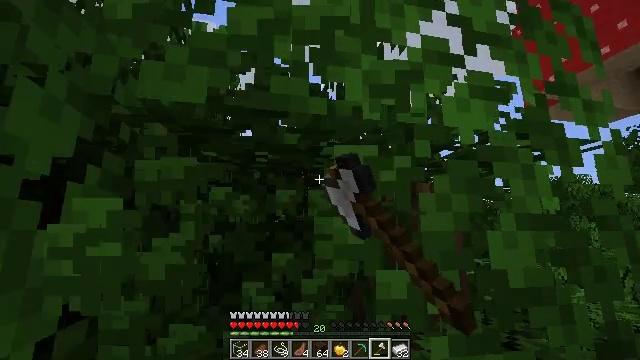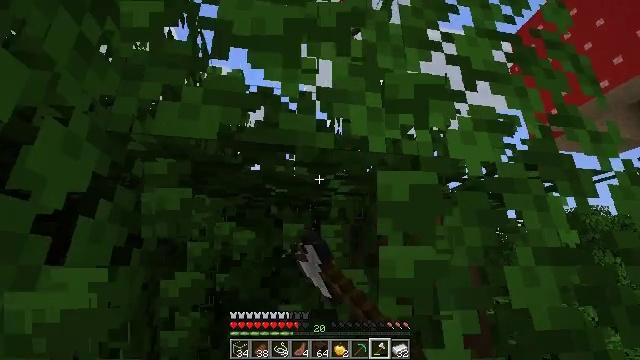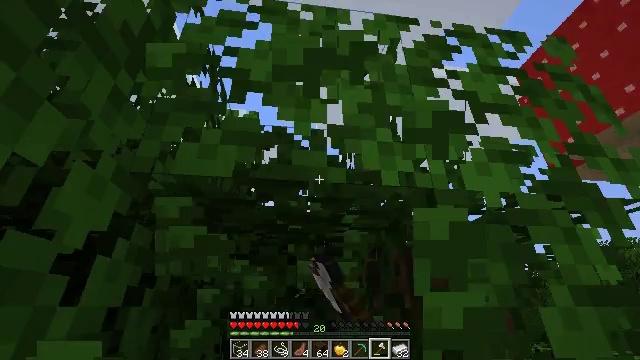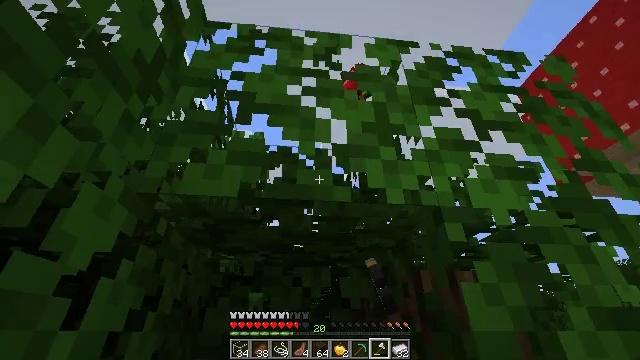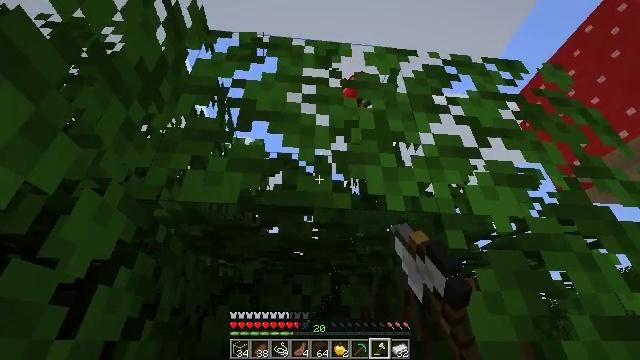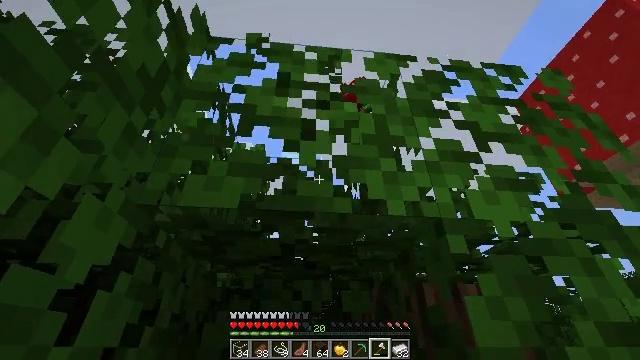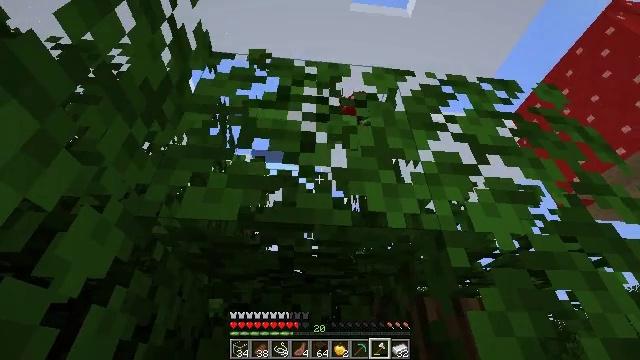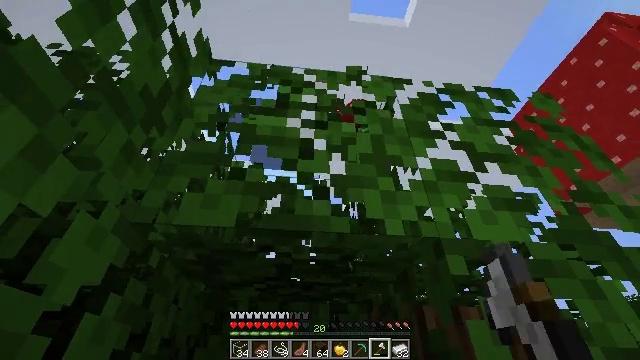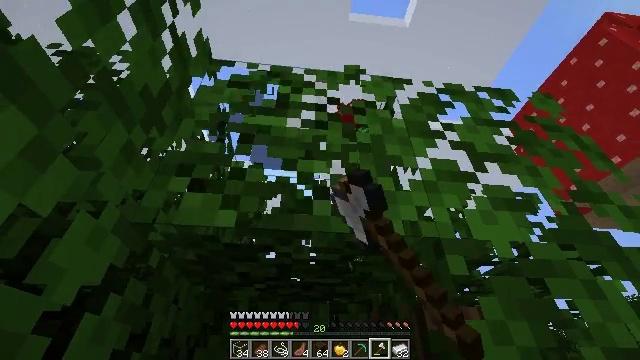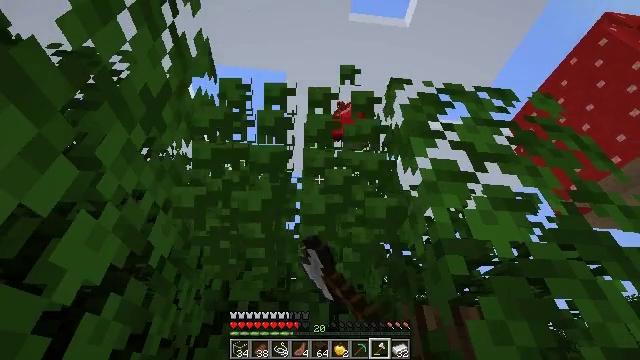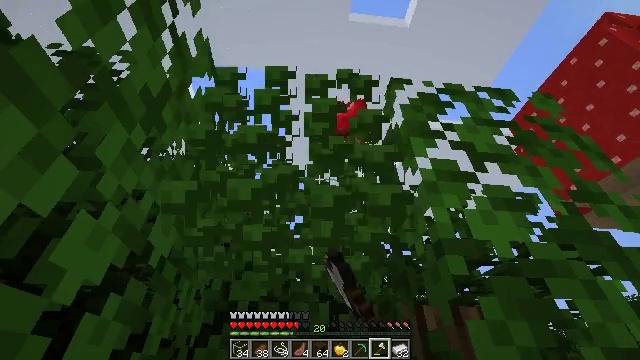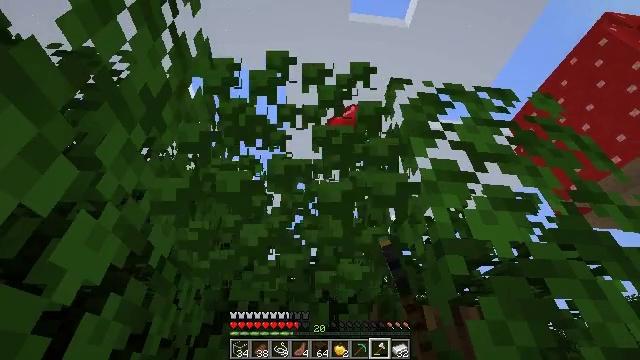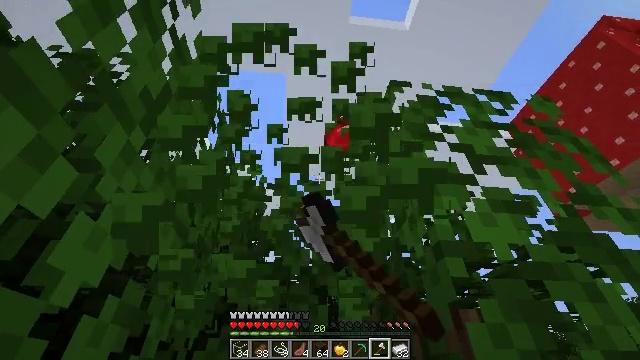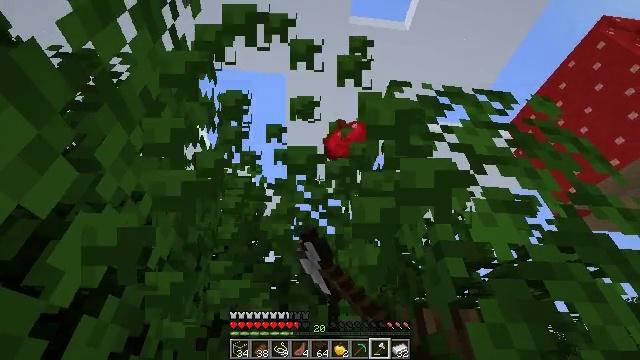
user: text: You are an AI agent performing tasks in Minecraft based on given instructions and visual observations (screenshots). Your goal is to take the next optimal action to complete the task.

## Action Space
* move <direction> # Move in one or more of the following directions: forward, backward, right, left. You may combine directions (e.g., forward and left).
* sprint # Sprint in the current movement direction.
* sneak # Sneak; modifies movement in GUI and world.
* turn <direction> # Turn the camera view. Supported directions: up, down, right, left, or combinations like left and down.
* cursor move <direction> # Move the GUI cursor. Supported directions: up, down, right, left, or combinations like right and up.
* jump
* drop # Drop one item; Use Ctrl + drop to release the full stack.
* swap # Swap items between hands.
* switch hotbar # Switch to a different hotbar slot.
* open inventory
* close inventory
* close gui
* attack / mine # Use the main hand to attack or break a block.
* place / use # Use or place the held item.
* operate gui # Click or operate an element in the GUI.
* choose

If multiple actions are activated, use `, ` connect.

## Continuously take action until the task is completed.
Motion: motion action
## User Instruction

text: Use shears to efficiently mine dark oak leaves.
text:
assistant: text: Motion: turn left and up, attack / mine
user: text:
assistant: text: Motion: turn left and up, attack / mine
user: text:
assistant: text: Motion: turn left and up, attack / mine
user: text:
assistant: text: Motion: turn up, attack / mine
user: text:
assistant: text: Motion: turn up, attack / mine
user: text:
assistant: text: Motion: turn up, attack / mine
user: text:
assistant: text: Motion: turn up, attack / mine
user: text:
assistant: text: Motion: attack / mine
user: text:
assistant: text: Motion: attack / mine
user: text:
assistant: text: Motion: attack / mine
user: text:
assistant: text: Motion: attack / mine
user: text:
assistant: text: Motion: attack / mine
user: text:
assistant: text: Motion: attack / mine
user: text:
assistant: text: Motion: attack / mine